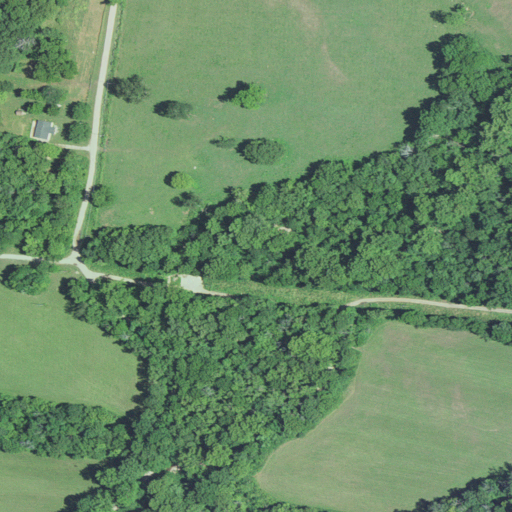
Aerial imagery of valley in Missouri named Aldrich Valley containing pasture, woody wetlands, open development, deciduous forest, and mixed forest